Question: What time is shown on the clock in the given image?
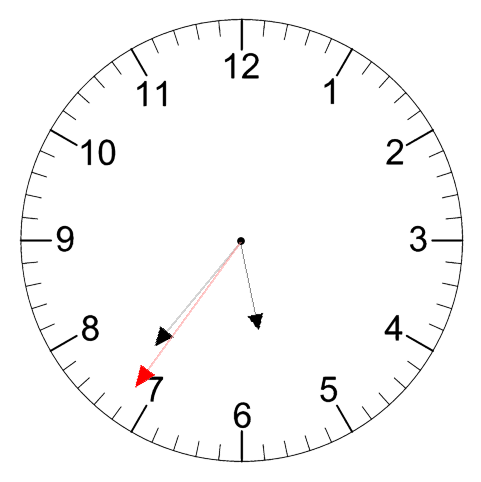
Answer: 05:36:36